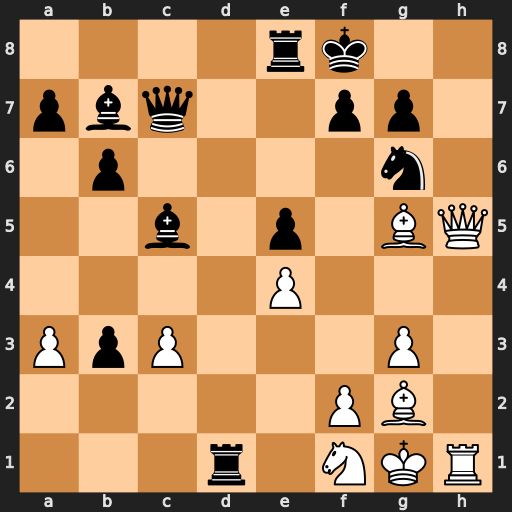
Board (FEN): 4rk2/pbq2pp1/1p4n1/2b1p1BQ/4P3/PpP3P1/5PB1/3r1NKR
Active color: w
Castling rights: -
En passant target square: -
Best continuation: Qh8+ Nxh8 Rxh8#